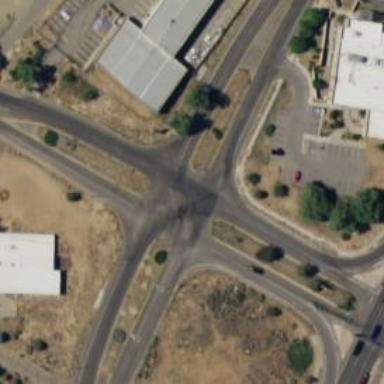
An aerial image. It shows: Tertiary road with asphalt surface leading to roundabout junction.